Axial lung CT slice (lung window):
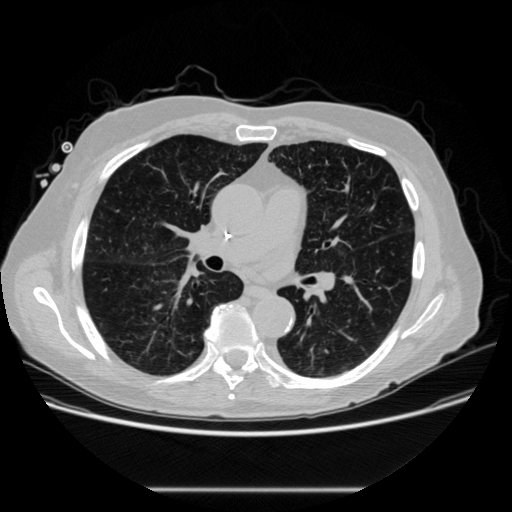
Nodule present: no